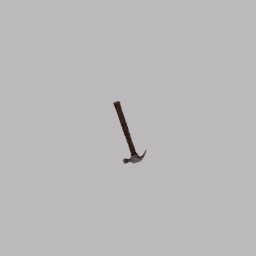
Label: tools